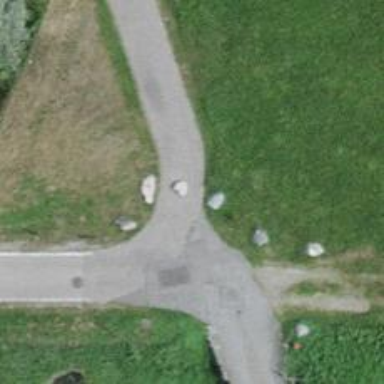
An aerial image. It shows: Block barrier.